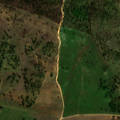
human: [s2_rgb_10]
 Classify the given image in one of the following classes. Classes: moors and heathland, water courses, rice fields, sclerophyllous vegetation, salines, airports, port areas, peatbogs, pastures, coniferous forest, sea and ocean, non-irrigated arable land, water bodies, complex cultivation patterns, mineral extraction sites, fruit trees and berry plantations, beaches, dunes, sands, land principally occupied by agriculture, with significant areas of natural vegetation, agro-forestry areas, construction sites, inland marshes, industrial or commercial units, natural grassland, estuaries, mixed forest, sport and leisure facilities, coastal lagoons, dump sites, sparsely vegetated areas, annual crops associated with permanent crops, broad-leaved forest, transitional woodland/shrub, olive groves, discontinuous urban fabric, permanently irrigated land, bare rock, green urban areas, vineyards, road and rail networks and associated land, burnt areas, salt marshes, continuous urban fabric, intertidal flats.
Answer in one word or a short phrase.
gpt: non-irrigated arable land, agro-forestry areas, transitional woodland/shrub